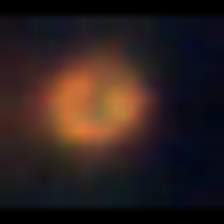
Taxon: NanoPlankton
Group: Other